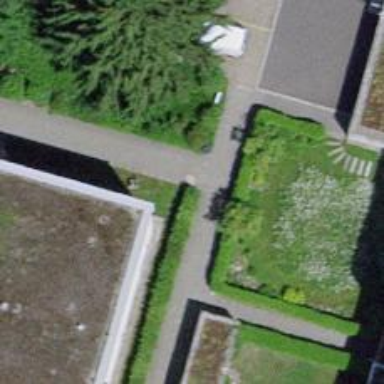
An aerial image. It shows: Hedge barrier.